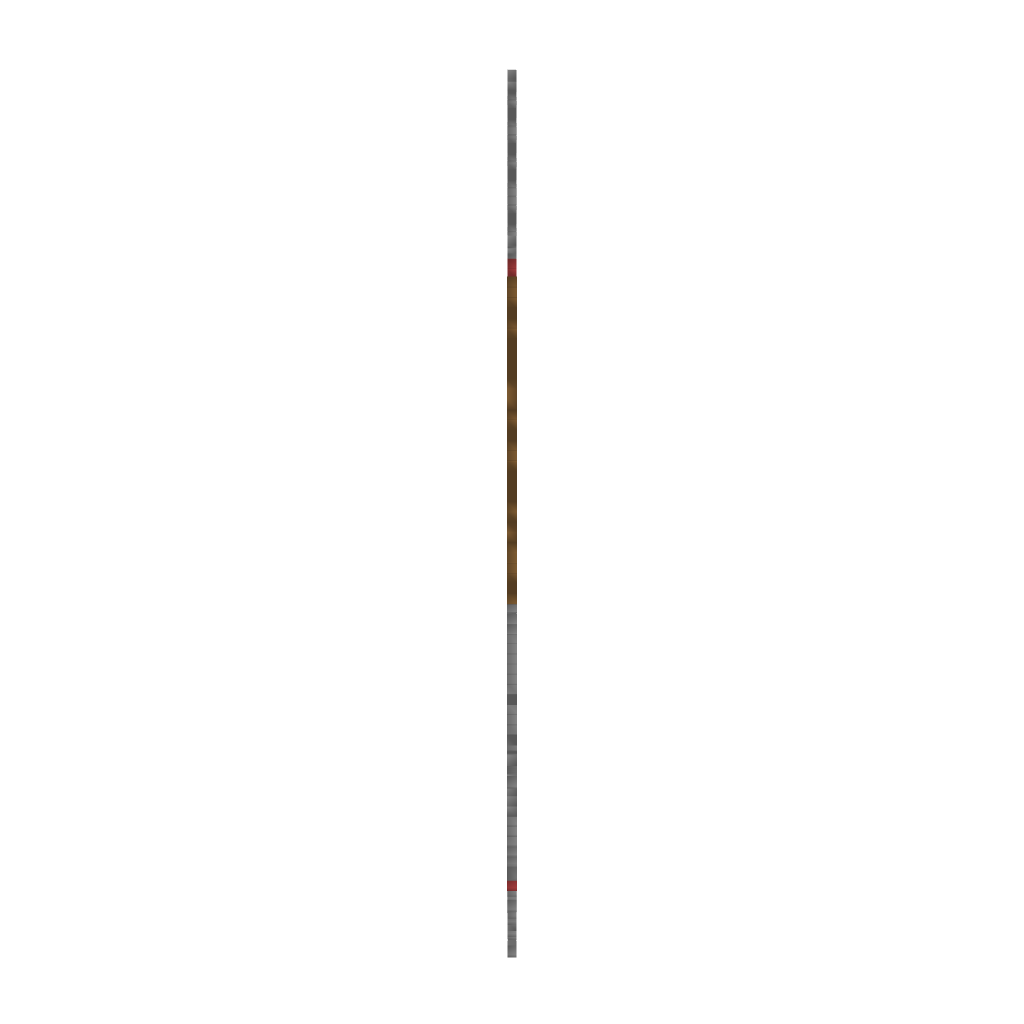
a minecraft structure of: Sisi Truck (ErnieCIII) bad low quality